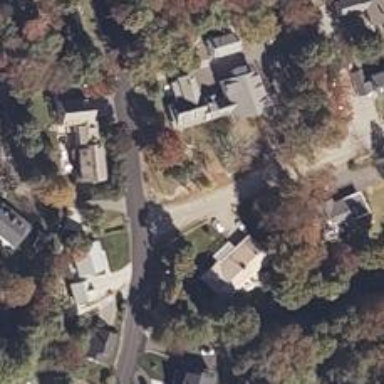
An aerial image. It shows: Charming neighbourhood.